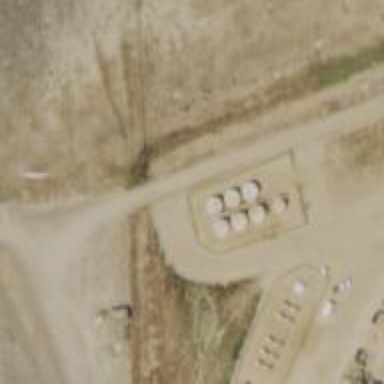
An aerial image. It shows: Storage tank that is man-made.